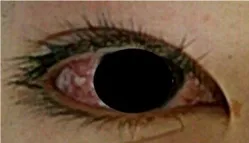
Visual examination performed at the time of admission to our hospital. Conjunctival injection.
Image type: medical_photograph (other_medical_photograph)